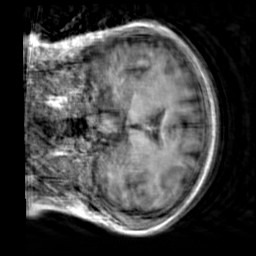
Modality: T1w
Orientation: coronal
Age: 60
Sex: female
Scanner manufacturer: siemens
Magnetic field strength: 3 T
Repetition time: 2.3 s
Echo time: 0.00303 s